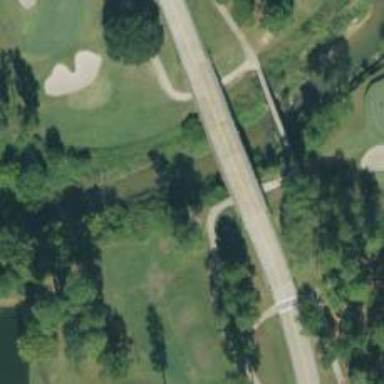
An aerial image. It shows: Path used for both walking and golf.